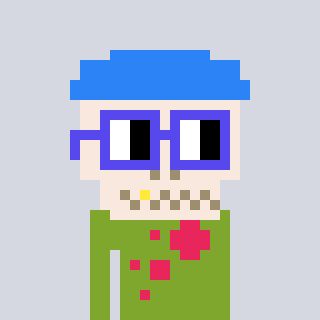
a pixel art character with square blue glasses, a skeleton-hat-shaped head and a slimegreen-colored body on a cool background